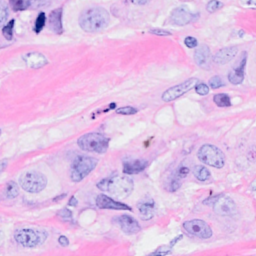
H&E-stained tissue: Breast